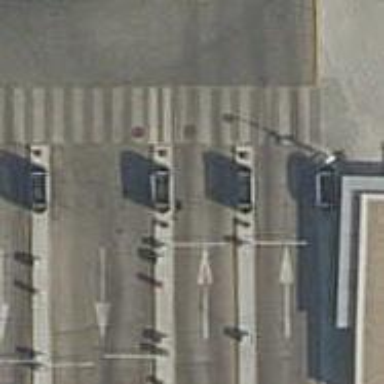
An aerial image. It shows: Lift gate barrier.